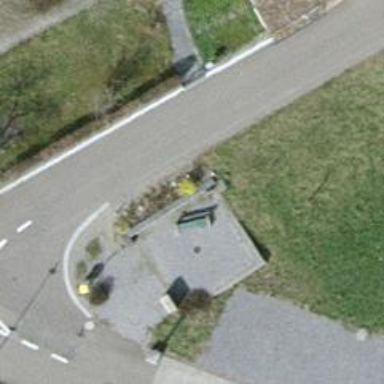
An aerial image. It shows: Bench for seating.